Question: I'm currently extending my OpenGL-UI system, for this i rewrite the font part and faced a issue which appears when using mipmapping. Because of the fact that images say more than thousands of words:

As you can see the font's transparency is fading out ( the text should be displayed 8 times! ), this happens only when using 'LUMINANCE_ALPHA'-textures. The code which loads the textures is basically the same but they differ in the formats used, this is what 'LUMINANCE_ALPHA' uses:
> TexImageInternalFormat.LUMINANCE_ALPHA, TexImageFormat.LUMINANCE_ALPHA, TexImagePixelType.UNSIGNED_BYTE
Linear filtering is enabled and clamp is set to 'GL_CLAMP_TO_EDGE'. For me it seems like a mipmapping issue but i tried a lot of different settings and it isn't working and, as i already said, RGBA textures are working without any issues. The application also runs on iOS so using a 'LUMINANCE_ALPHA'-texture saves a lot of ram compared to a RGBA.
What could cause this and how can i solve it?
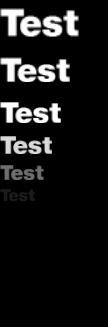
Answer: As it turned out the 'ImageFormat' settings have been wrong:
'''
LA8 = new ImageFormat("LA8", TexImageInternalFormat.LUMINANCE_ALPHA, TexImageFormat.LUMINANCE_ALPHA, TexImagePixelType.UNSIGNED_BYTE, 4);
'''
The last number indicates the number of bytes per pixel for this format and should be 2 in case of 'LUMINANCE_ALPHA'. The PVR reader doesn't complain about the missing image data and no exception has been thrown. Changing the 4 to 2 solves the problem.